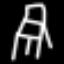
Label: chair